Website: apple
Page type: payment
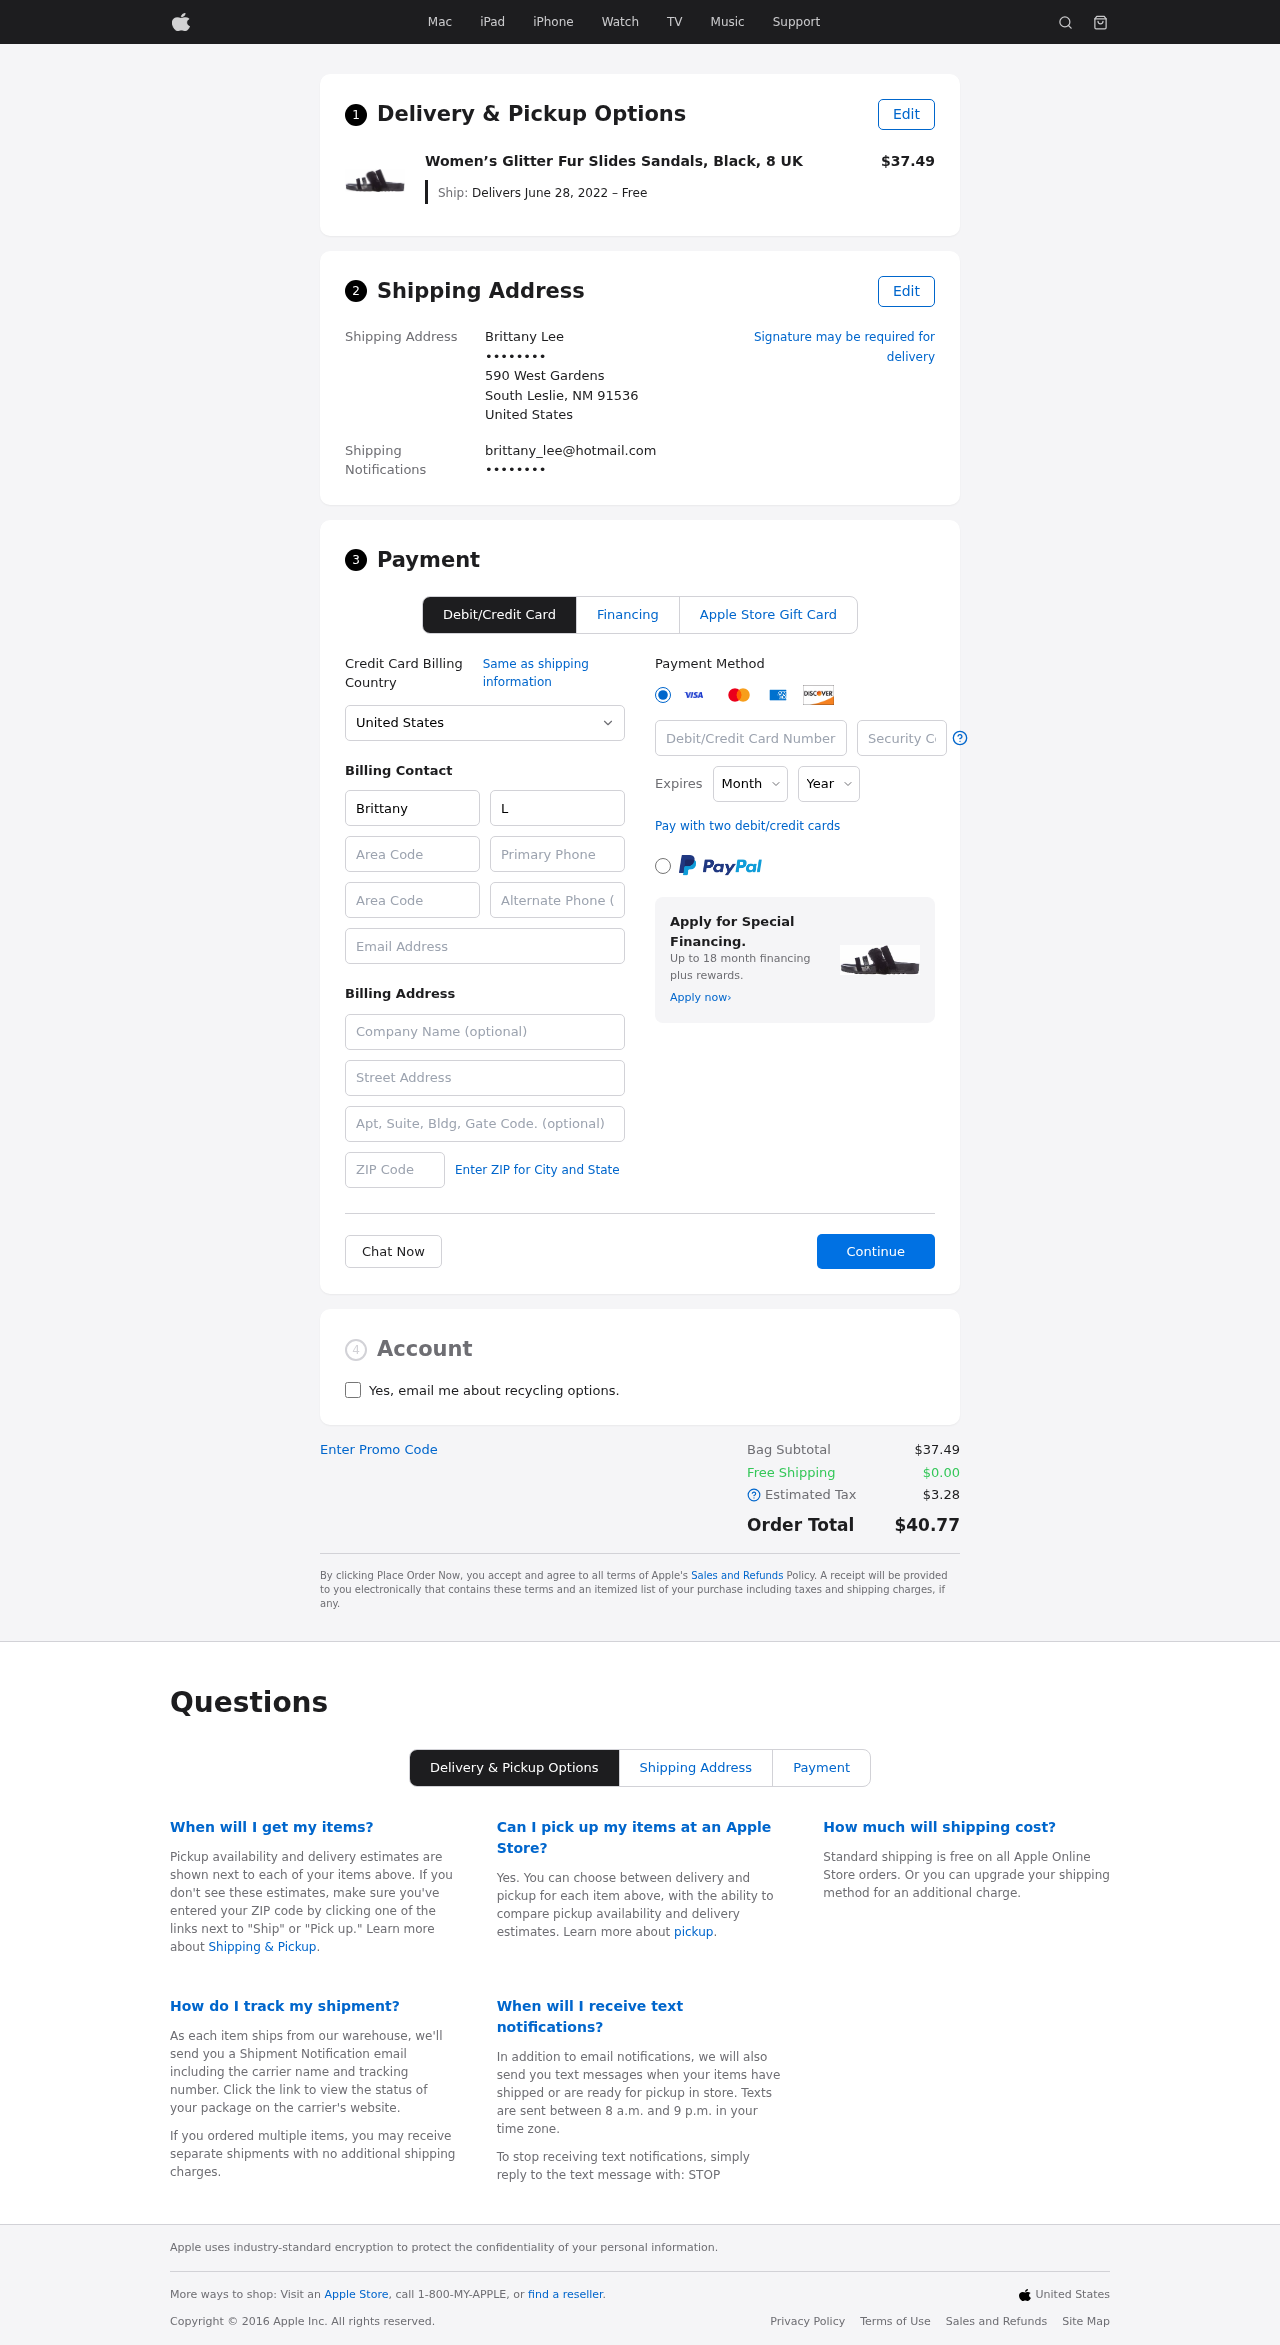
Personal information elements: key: PII_CARD_CVV
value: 760
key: PII_CARD_EXPIRY_MONTH
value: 02
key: PII_CARD_EXPIRY_YEAR
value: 26
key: PII_CARD_NUMBER
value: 2720 2075 2362 3680
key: PII_CITY_STATE_ZIP
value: South Leslie, NM 91536
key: PII_COMPANY
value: Wilson Group
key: PII_COUNTRY
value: United States
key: PII_EMAIL
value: brittany_lee@hotmail.com
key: PII_EMAIL2
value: brittany_lee@hotmail.com
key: PII_FIRSTNAME
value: Brittany
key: PII_FULLNAME
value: Brittany Lee
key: PII_LASTNAME
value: Lee
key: PII_PHONE3
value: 9476869862
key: PII_PHONE_ALT
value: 4666194115
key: PII_PHONE_ALT_AREA
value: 466
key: PII_PHONE_AREA
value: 947
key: PII_POSTCODE2
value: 14390
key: PII_SECURITY_CODE
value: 66238
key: PII_STREET
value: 590 West Gardens
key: PII_STREET2
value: Apt. 410
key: PII_PHONE
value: ••••••••
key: PII_PHONE2
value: ••••••••
Product elements: key: PRODUCT1_NAME
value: Women’s Glitter Fur Slides Sandals, Black, 8 UK
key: PRODUCT1_PRICE
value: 37.49
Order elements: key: ORDER_DELIVERY_DATE
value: Delivers June 28, 2022 – Free
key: ORDER_SUBTOTAL
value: $37.49
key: ORDER_SHIPPING_COST
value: $0.00
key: ORDER_TAX
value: $3.28
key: ORDER_TOTAL
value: $40.77